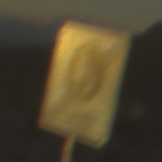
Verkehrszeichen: EndeFussgaengerzone
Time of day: SunriseSunset
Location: Outdoor (RoadRail)
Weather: PartlyCloudy
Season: NotSpecified
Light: Natural